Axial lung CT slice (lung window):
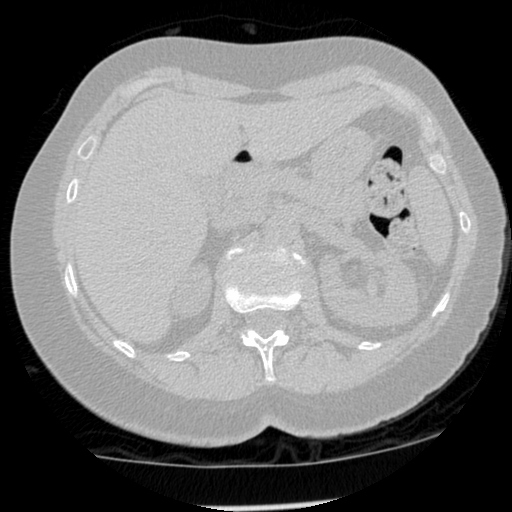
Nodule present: no